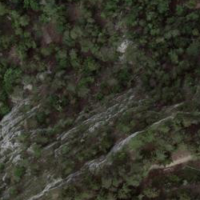
EUNIS habitat code: 43
Species observed at this site:
Sitta europaea